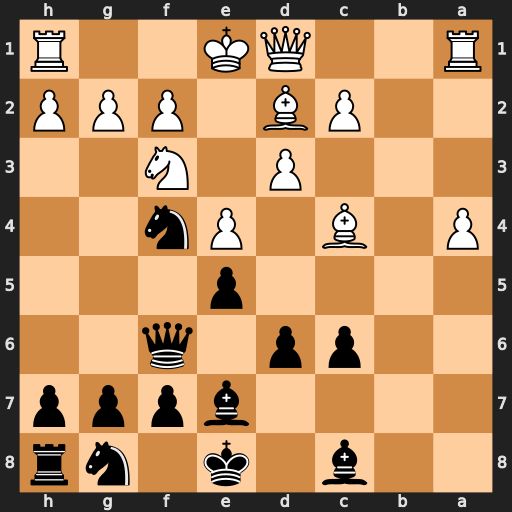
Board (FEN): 2b1k1nr/4bppp/2pp1q2/4p3/P1B1Pn2/3P1N2/2PB1PPP/R2QK2R
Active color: b
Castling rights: KQk
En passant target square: -
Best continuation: Nxg2+ Ke2 Bg4